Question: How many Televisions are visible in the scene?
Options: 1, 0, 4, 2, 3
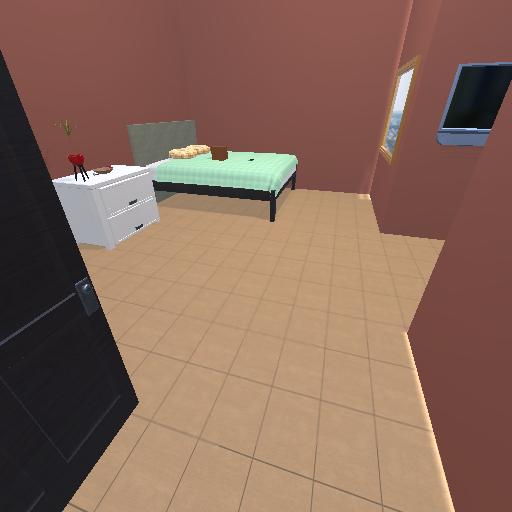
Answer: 1